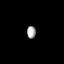
Tissue: prostate
Cell type: Myeloid cells
Senescence score: 0.3536
Nuclear area (px): 107
Mean DAPI intensity: 168.841